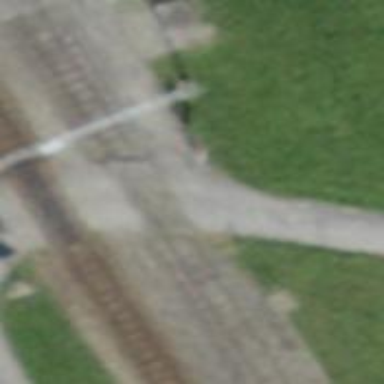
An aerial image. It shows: Well-maintained track road with grade 1 tracktype.